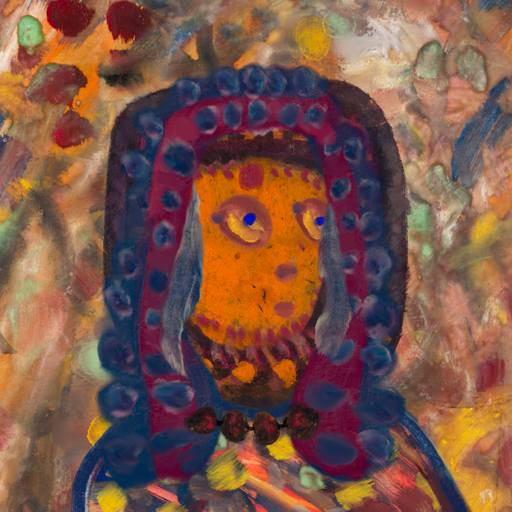
Background: Mother_And_Son_Mother, Head And Neck Side: Doll_w_Hair, Face Side: Mother_And_Son_Son, Bust: Mother_And_Son_Mother, Hair Side: Hill_Girl, Head Accessory: Blank, Second Necklace: Blank, Necklace: Mosgoul, Baby: Blank